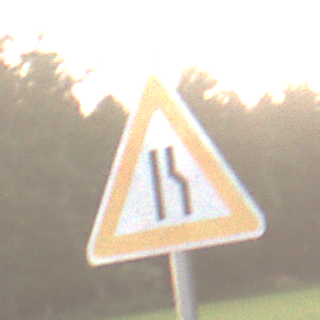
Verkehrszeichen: EinseitigVerengteFahrbahnRechts
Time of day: SunriseSunset
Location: Outdoor (Nature)
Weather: Clear
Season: NotSpecified
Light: Natural